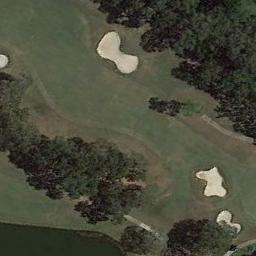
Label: golf_course